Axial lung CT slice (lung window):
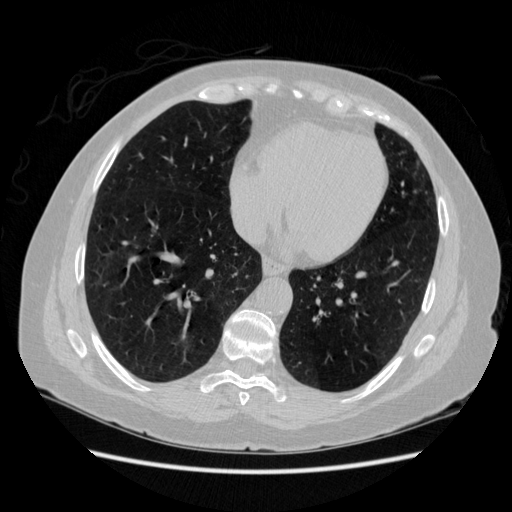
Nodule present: no